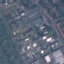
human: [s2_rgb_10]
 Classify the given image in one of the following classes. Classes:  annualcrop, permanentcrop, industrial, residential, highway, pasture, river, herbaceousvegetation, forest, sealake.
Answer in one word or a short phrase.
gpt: Industrial